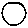
Label: circle